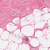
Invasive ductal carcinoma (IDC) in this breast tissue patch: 0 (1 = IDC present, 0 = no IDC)